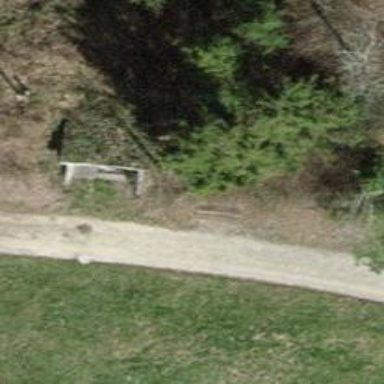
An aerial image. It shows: Brown bench.